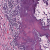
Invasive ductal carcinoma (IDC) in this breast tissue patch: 1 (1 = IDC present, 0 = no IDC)